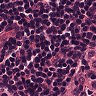
Metastatic tissue present: no